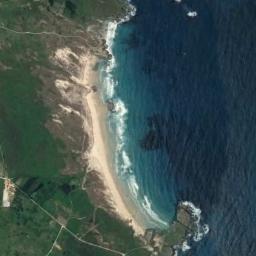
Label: beach